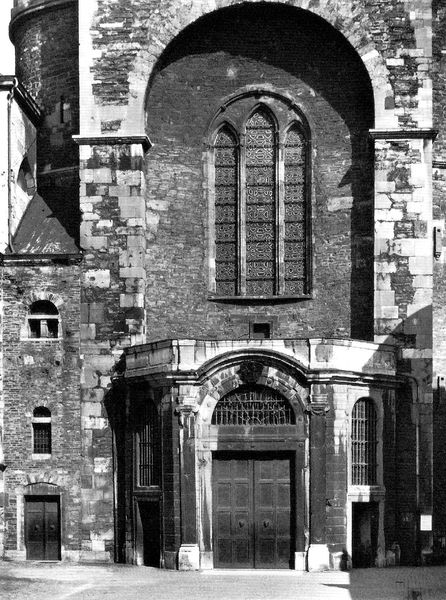
Titel: Pfalzkapelle (Münster, bzw. Dom) in Aachen
Standort: Aachen, Aachener Dom (EU - D)
Schlagwörter: fenster, glas, tür, gebäude, alt, architektur, stein, steine, gitter, kirche, gotik, bogen, mauer, rundbogen, tor, foto, fotografie, schwarzweiss, reduktion, portal, spitzbogen, romanik, kriche, eindrucksvoll